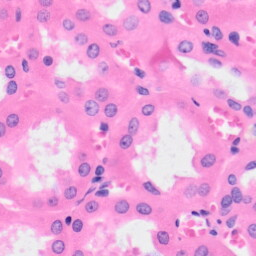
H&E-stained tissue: Kidney